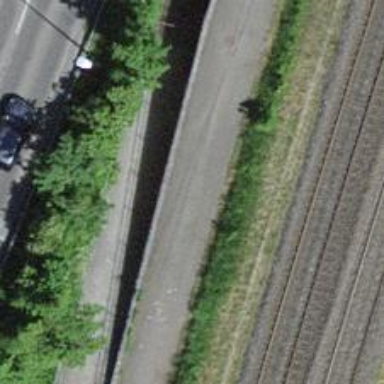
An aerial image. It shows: Asphalt cycleway.